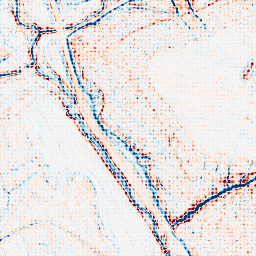
Category: multiscale
Decomposition family: dog_multiscale
Decomposition parameters: sigma_ratio: 1.4
n_scales: 3
base_sigma: 0.5
Upsampling method: sinc_blackman
Upsampling parameters: scale: 8
kernel_size: 8
Upsampling scale: 8